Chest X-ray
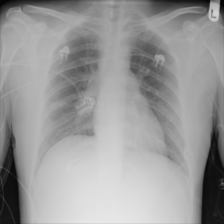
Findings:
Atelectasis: negative
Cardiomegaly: negative
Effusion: negative
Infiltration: negative
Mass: negative
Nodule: negative
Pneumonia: negative
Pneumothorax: negative
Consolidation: negative
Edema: negative
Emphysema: negative
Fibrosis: negative
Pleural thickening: negative
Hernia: negative